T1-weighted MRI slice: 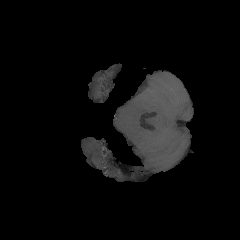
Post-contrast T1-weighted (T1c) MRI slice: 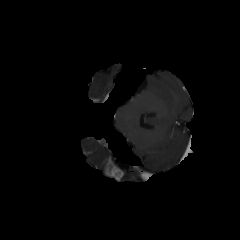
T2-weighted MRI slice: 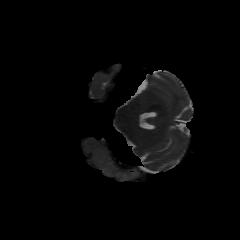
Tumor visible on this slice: yes